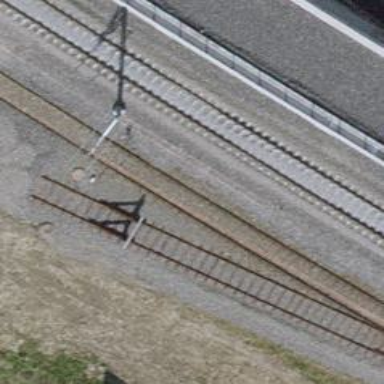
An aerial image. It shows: Railway buffer stop.